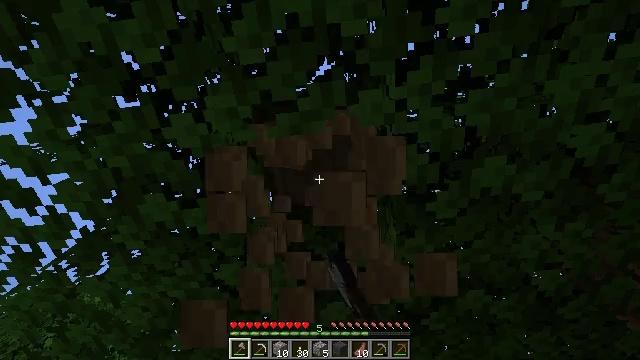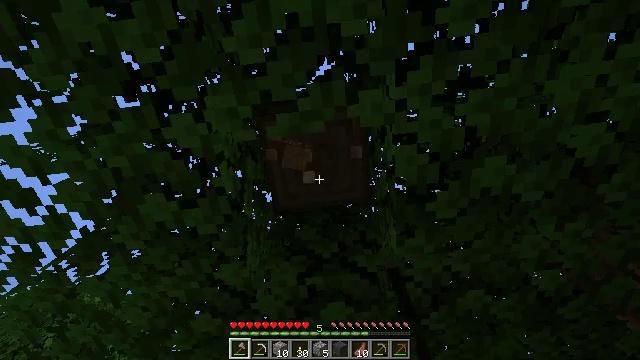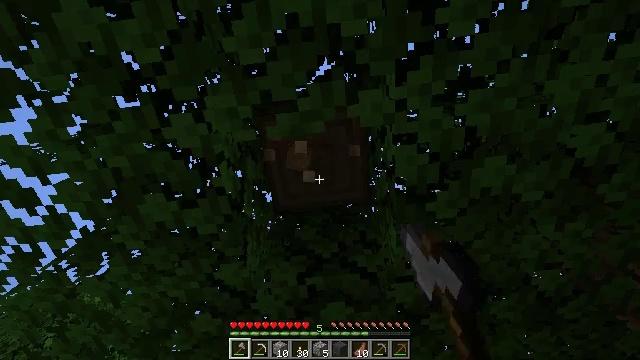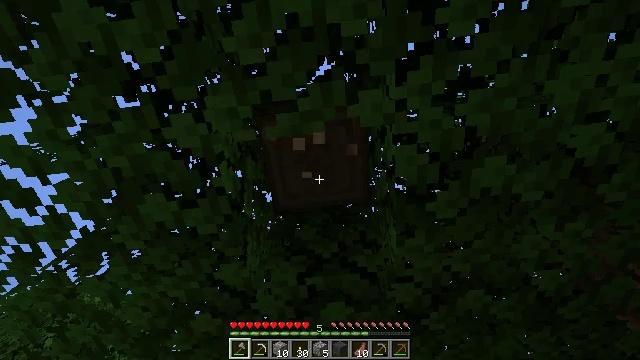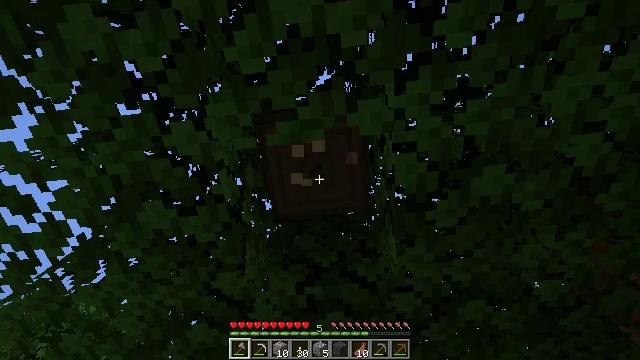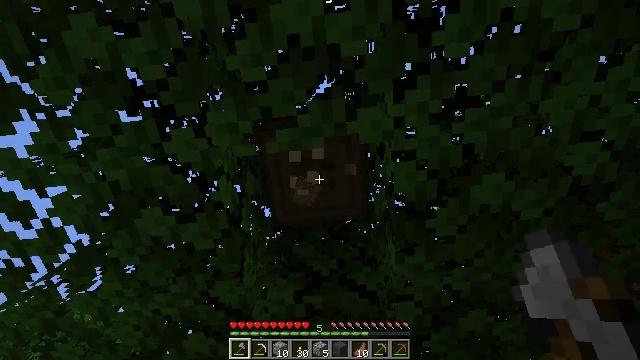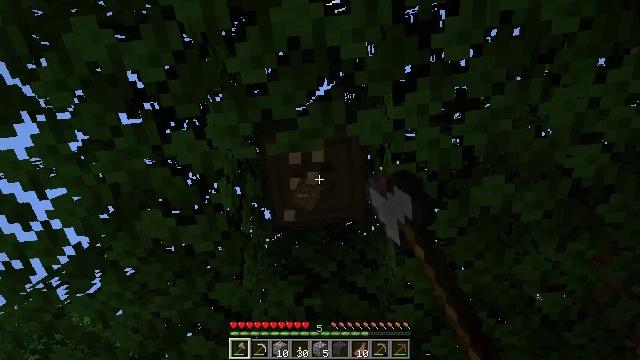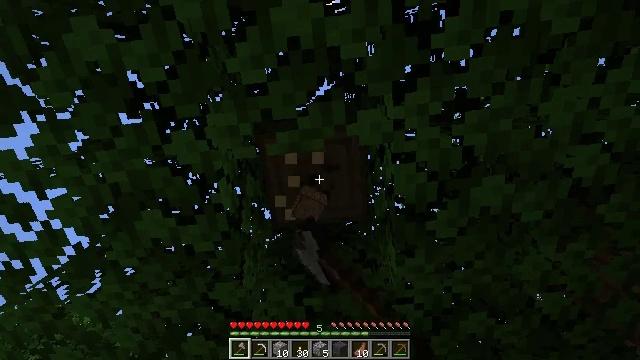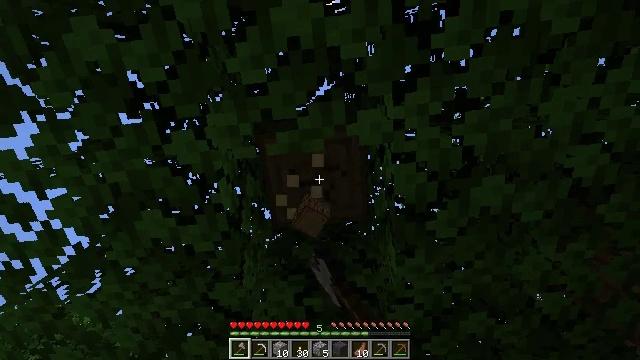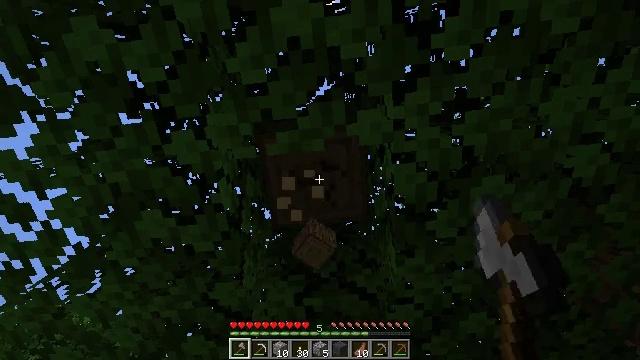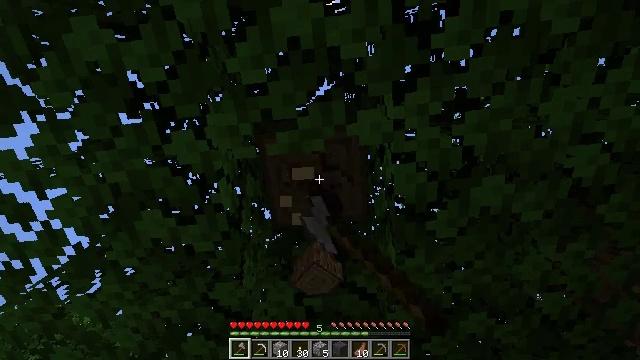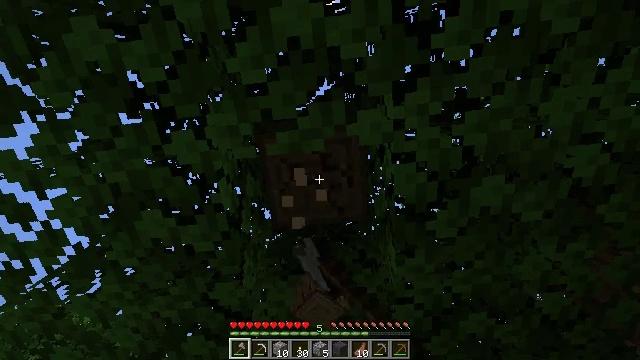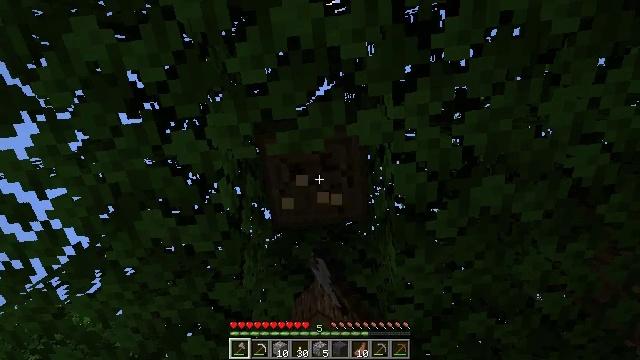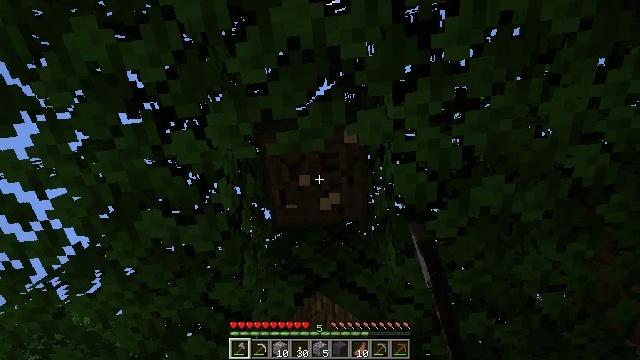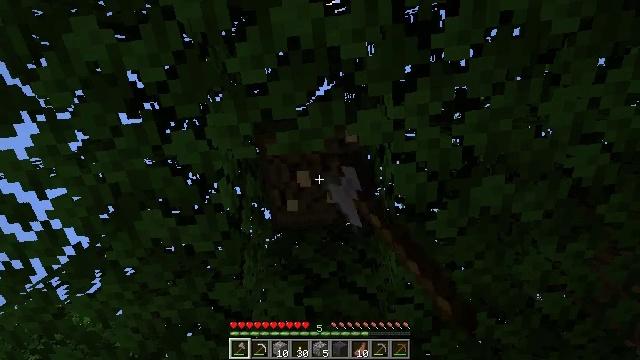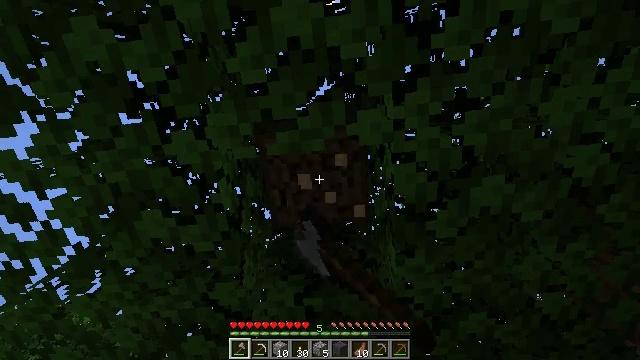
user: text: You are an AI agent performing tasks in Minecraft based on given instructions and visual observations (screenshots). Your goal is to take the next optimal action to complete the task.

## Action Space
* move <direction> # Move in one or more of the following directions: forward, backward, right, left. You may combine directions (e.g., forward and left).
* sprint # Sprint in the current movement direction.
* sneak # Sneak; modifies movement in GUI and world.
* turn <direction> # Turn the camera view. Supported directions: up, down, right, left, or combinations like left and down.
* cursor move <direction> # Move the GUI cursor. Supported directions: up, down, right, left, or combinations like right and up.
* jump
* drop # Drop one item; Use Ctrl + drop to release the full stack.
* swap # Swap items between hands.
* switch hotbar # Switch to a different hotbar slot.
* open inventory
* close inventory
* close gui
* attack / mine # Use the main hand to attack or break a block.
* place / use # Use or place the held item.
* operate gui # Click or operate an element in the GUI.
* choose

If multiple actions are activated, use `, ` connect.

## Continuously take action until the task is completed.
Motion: motion action
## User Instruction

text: Break the stripped oak log.
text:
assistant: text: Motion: attack / mine
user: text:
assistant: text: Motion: attack / mine
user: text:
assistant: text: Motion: attack / mine
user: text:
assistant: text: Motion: turn up, attack / mine
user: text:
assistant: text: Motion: turn up, attack / mine
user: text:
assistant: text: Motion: attack / mine
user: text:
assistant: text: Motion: attack / mine
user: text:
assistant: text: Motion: attack / mine
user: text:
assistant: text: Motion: attack / mine
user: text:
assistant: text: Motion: attack / mine
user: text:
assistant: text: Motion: attack / mine
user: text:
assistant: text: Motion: attack / mine
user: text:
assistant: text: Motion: attack / mine
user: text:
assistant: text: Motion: attack / mine
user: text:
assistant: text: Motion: attack / mine
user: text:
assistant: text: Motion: attack / mine
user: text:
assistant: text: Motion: attack / mine
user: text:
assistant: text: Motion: attack / mine
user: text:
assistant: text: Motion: attack / mine
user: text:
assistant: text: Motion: attack / mine
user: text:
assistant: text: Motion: turn up, attack / mine
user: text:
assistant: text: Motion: attack / mine
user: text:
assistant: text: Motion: attack / mine